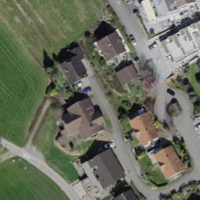
EUNIS habitat code: 54
Species observed at this site:
Sedum album